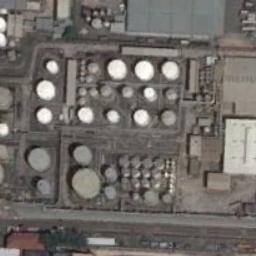
Label: storage tanks